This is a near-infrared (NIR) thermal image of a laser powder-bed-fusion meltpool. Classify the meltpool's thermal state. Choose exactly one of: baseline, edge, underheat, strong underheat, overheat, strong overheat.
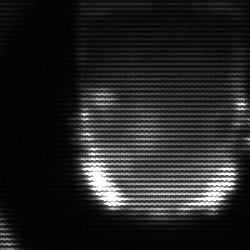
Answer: baseline